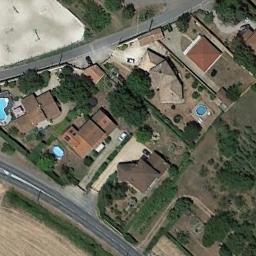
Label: medium_residential